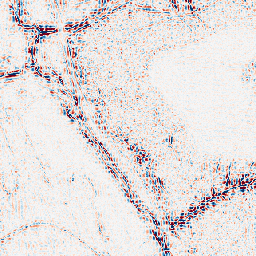
Category: wavelet
Decomposition family: wavelet_dwt
Decomposition parameters: wavelet: db8
level: 2
Upsampling method: area
Upsampling parameters: scale: 4
Upsampling scale: 4